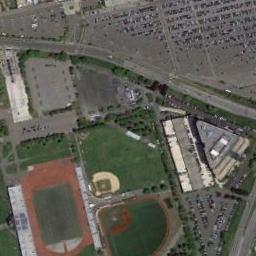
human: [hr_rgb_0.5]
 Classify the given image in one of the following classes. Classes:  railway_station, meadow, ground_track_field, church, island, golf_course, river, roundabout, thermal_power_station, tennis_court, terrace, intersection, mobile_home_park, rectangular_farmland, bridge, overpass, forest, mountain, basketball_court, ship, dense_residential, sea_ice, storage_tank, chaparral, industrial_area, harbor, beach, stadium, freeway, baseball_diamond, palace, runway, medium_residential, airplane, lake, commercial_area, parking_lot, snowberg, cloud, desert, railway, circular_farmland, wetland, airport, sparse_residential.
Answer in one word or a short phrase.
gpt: ground_track_field